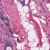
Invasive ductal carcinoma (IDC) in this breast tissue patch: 0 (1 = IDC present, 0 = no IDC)